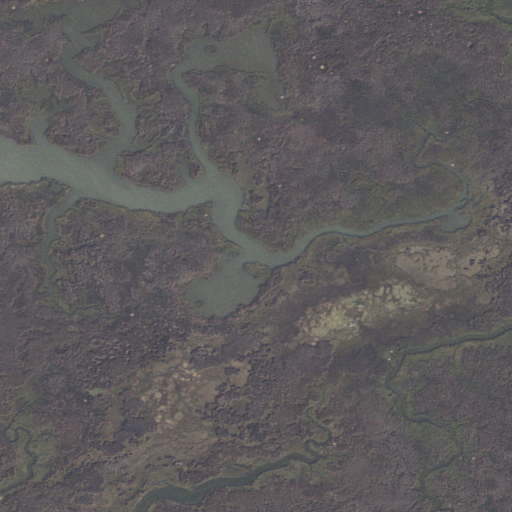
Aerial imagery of island in Virginia named Tobacco Island containing herbaceous wetlands and open water